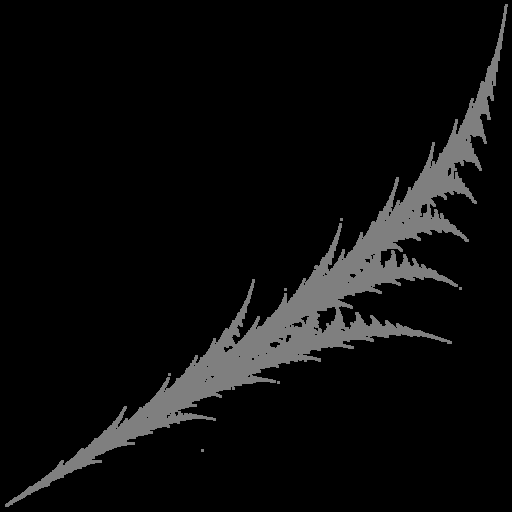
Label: umbrellafern